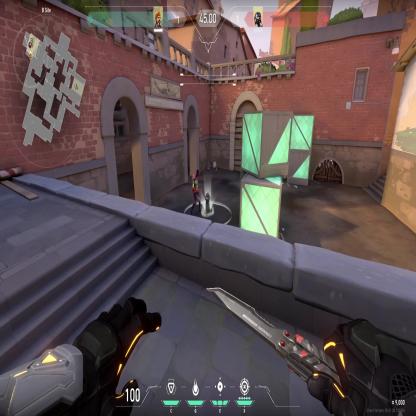
Label: enemy